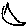
Label: moon